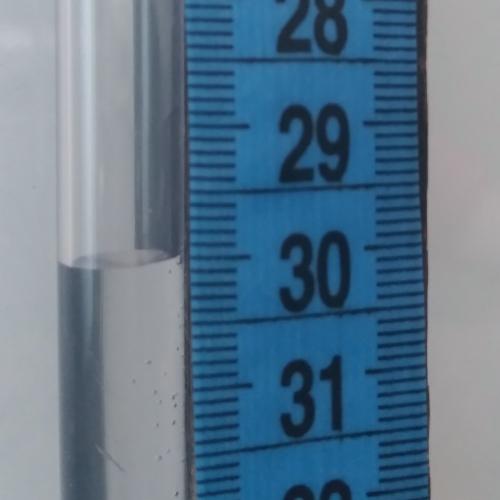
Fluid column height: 30.0 cm